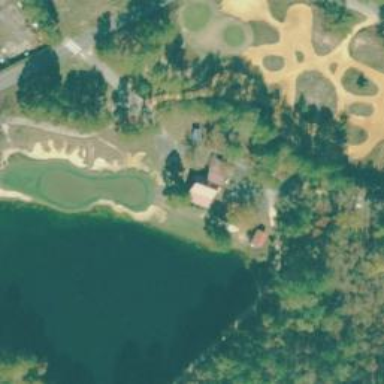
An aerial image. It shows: Golf cartpath that is also road path.